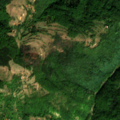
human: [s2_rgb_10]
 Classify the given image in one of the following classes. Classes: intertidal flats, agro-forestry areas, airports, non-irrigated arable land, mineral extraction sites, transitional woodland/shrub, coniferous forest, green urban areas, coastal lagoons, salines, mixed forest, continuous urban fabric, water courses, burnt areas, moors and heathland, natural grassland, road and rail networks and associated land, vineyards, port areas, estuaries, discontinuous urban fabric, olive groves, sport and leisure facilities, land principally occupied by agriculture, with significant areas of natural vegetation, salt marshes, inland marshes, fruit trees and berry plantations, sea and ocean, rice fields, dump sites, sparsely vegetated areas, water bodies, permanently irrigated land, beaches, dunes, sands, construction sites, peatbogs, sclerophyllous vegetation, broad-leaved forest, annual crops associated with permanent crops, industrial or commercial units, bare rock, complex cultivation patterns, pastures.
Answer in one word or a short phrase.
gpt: pastures, land principally occupied by agriculture, with significant areas of natural vegetation, broad-leaved forest, transitional woodland/shrub